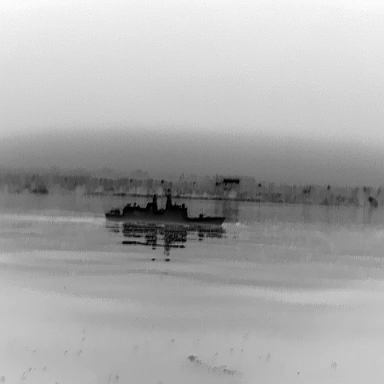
There is a warship in the infrared image.